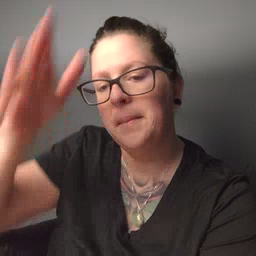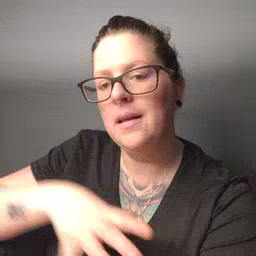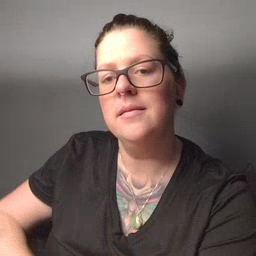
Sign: man